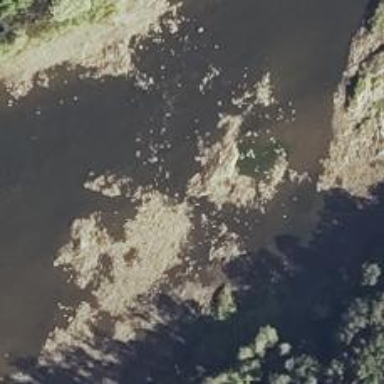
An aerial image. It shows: Rapids in the waterway.